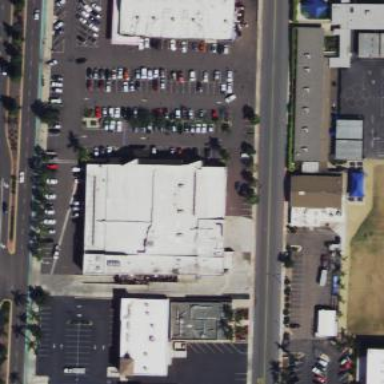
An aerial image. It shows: Supermarket located in building.